Question: I have this result.

See a live example on jsfiddle.
<URL>
I need to take out the horizontal white space between the lines pointed by the red arrow.
Thank you!
The HTML
'''
<div style="margin-top:35;">
<div style="min-height:55px;">
<div data-role="none" class="font-info-title">No. Client:</div>
<div data-role="none" class="font-info-bold-12"><PHONE></div>
<div style="clear:both;"></div>
</div>
<div style="min-height:55px;">
<div data-role="none" class="font-info-title">id SAM:</div>
<div data-role="none" class="font-info"><PHONE></div>
<div style="clear:both;"></div>
</div>
<div style="min-height:55px;">
<div data-role="none" class="font-info-title">Nom:</div>
<div data-role="none" class="font-info">--- ---</div>
<div style="clear:both;"></div>
</div>
<div style="min-height:55px;">
<div data-role="none" class="font-info-title">Telephone:</div>
<div data-role="none" class="font-info"><PHONE></div>
<div style="clear:both;"></div>
</div>
<div style="min-height:55px;">
<div data-role="none" class="font-info-title">Adresse:</div>
<div style="" data-role="none" class="font-info">---- -----</div>
<div style="clear:both;"></div>
</div>
</div>
'''
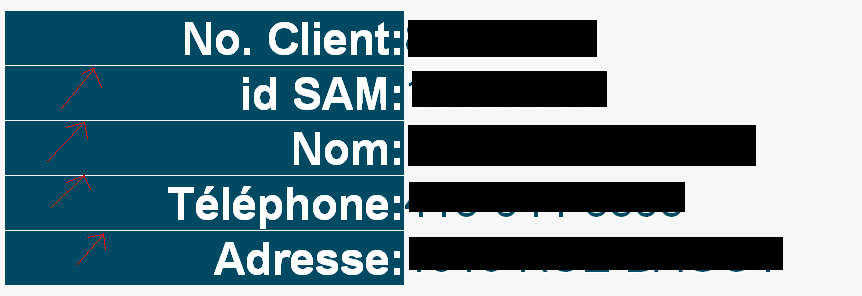
Answer: Define min-height same as parent div, or apply 'inherit' property
'''
.font-info-title {
text-align: right;
color: #FFFFFF;
font-size: 45px;
font-weight: bold;
margin: 0 0 0 0;
padding:0 0 0 0;
width: 30%;
background-color:#004963;
float:left;
min-height:inherit;
}
'''